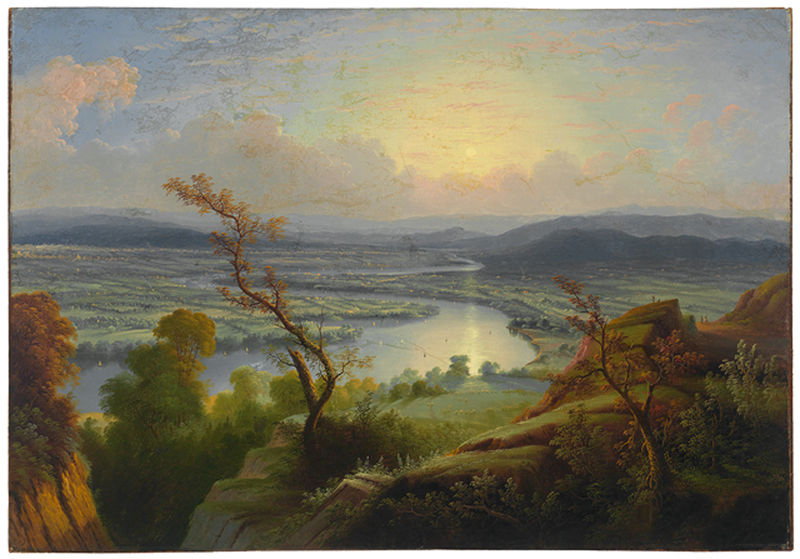
Titel: The Connecticut River from Mount Holyoke
Künstler: Edmund C. Coates
Standort: Amherst (Massachusetts, USA)
Institution: Mead Art Museum, Amherst College
Schlagwörter: baum, wasser, wolken, bäume, fluss, landschaft, feld, felder, natur, sonnenaufgang, sonne, berge, sonnenuntergang, romantik, blue, oil, green, painting, pink, reflection, brown, cliff, clouds, rock, rocks, sky, tree, hill, hills, landscape, mountain, mountains, nature, water, horizon, sun, trees, america, grass, light, river, bushes, shadow, realism, sketch, town, rural, valley, friedlich, english, branches, lieblich, fields, sunset, dawn, sunrise, haze, countryside, morning, towns, ameria